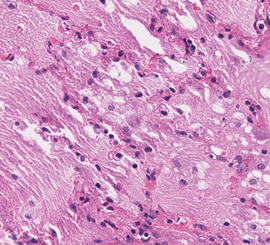
Tumor epithelial tissue: no
Tumor-associated stroma tissue: no
Normal tissue: yes